Question: ## DEMO: http://jsbin.com/koqili/1/edit
# QUESTION:
I want to clone the 'li.has-children a span' immediately above (closest?) the 'ul.waSlideMenu-menu' and then inside that 'ul.waSlideMenu-menu' the first child has a class 'li.waSlideMenu-back', that is where I want the clone. Right now all I can figure out is cloning every single one of them and putting them inside the area. I am crappy at this.

I have this script here:
'''
$('.waSlideMenu-menu').closest('.has-children').find('span').clone().appendTo($('.waSlideMenu-back').children());
'''
And what it's doing is cloning all of the spans and putting them all inside the '.waSlideMenu-back'. Here's the generated html of this mess:
'''
<ul class="waSlideMenu-menu waSlideMenu-inheritedmenu">
<li class="waSlideMenu-back"><a href="#">Up / <span>About Us</span><span>About Us Child</span><span>Oahu<span></span></span><span></span><span>Australia</span><span>California</span><span>Indian Ocean</span><span>Indonesia</span><span>Atlantic Ocean</span><span>Europe</span><span>South Africa</span><span>Canary Islands</span></a></li>
'''
:
'''
<ul class="waSlideMenu-menu waSlideMenu-inheritedmenu">
<li class="waSlideMenu-back">
<a href="#">
Up / <span>The text of the Span inside the previous .has-children</span>
</a>
</li>
'''
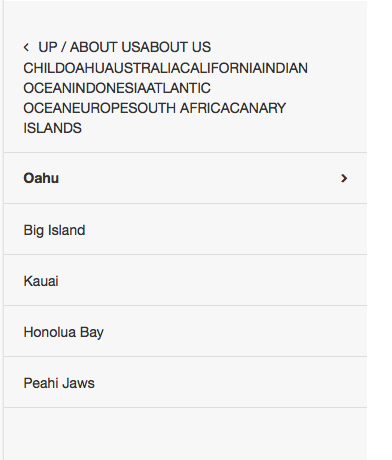
Answer: Though your HTML is not semantically correct , I have added the parent category name on first children of 'li'. is that you are looking for?
I tried more cleaner approach (differ from the DEMO) which is less dependent to class selector. it would be faster
'''
var menu = $('#nav ul');
$('a', menu).on('click', function(){
var clickedText = $(this).find('span').text();
var parentDirAnchor = $(this).next('ul').children().first().find('a');
/*
one can use either of below approach, dont know which is faster ?
$(this).next('ul').children(':first-child').find('a');
$(this).siblings('ul').children('li:first').children('a');
*/
parentDirAnchor.html(' Up / <b>' + clickedText + '</b>');
'''
});
## Working DEMO